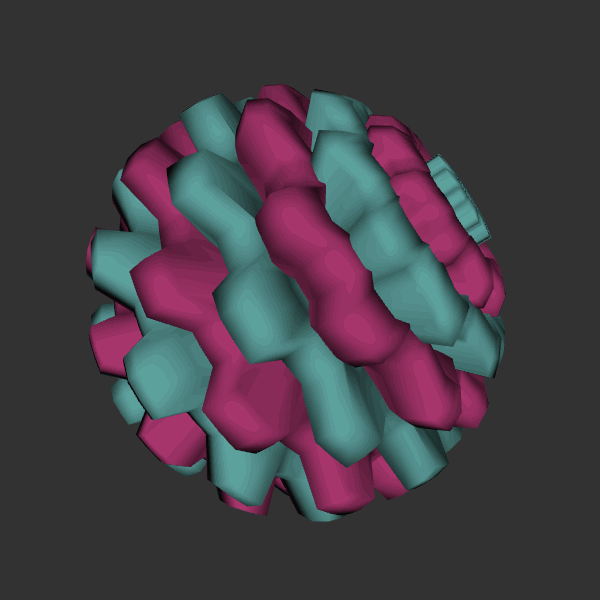
Background: dark